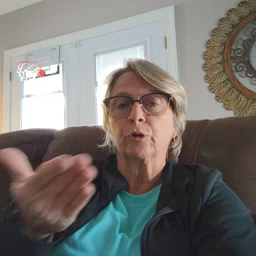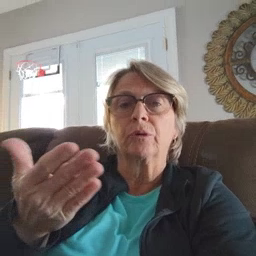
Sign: book